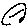
Label: line